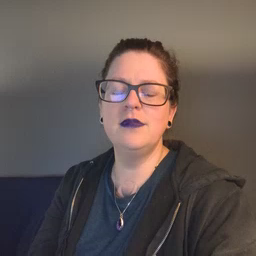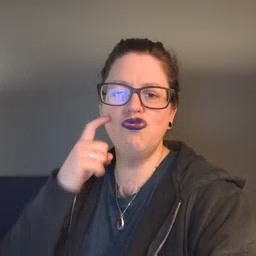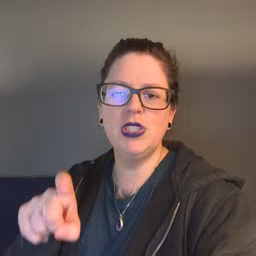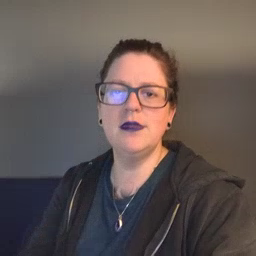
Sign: cry